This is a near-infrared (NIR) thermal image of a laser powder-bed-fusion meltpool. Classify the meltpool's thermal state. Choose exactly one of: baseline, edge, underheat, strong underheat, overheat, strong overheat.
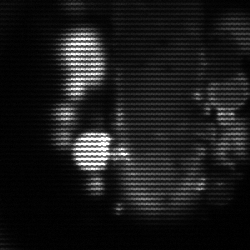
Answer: strong underheat